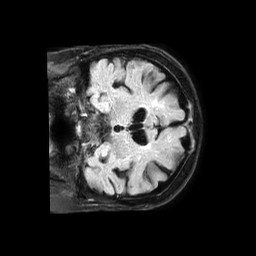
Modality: FLAIR
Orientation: coronal
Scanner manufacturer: philips
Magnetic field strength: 1.5 T
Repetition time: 6 s
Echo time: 0.1 s